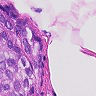
Metastatic tissue present: yes